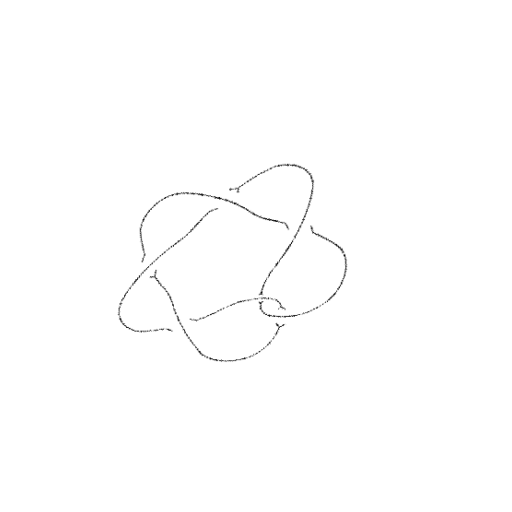
Crossing number: 6